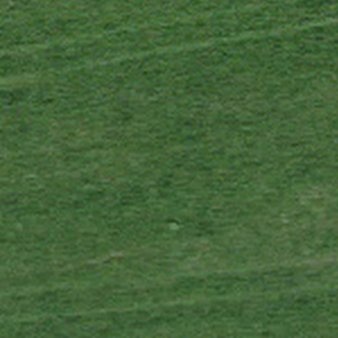
Label: other